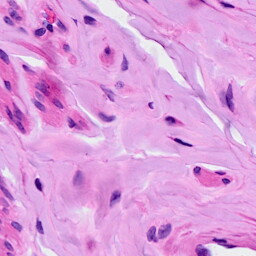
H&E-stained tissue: Ovarian